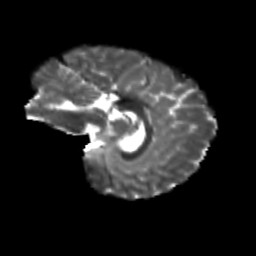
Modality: T2w
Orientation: sagittal
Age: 12
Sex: male
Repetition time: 9.512 s
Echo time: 0.089 s